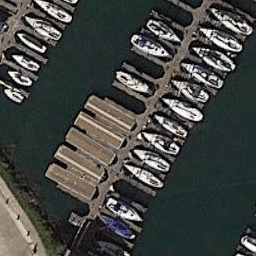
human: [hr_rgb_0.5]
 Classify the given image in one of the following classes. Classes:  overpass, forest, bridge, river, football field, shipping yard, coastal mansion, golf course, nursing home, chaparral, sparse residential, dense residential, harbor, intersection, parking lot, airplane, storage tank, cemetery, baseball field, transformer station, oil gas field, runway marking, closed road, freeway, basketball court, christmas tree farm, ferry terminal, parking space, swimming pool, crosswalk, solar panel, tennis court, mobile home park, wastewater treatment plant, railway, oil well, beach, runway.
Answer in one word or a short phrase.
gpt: harbor